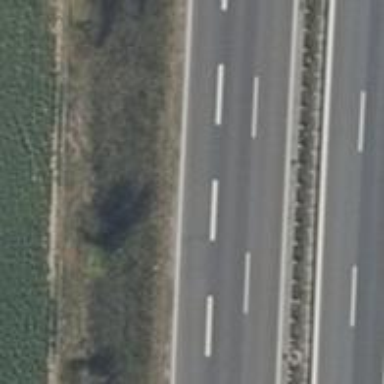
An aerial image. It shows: Asphalt motorway.